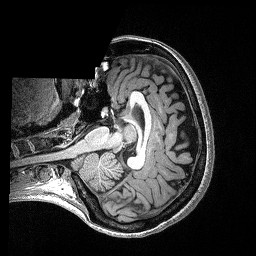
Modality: T1w
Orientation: axial
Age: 22
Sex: female
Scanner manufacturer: siemens
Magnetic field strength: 3 T
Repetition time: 2.4 s
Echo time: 0.03 s